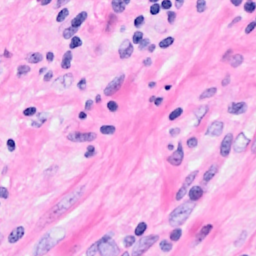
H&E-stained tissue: Breast